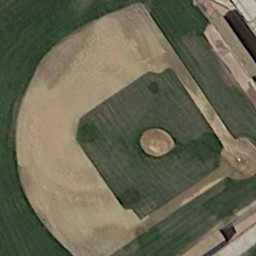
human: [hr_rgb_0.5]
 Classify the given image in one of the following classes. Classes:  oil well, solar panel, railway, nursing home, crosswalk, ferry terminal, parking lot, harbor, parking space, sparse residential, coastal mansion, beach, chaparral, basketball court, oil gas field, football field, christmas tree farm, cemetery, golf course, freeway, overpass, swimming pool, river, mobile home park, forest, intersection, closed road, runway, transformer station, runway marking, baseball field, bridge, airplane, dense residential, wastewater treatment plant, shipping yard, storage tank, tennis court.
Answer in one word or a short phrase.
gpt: baseball field